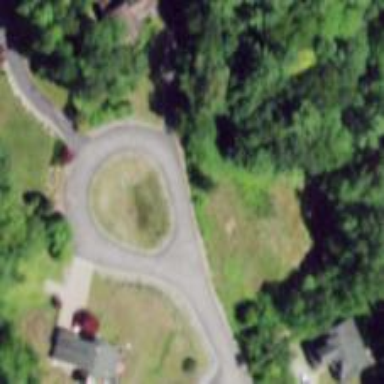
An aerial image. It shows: Turning loop on the road.